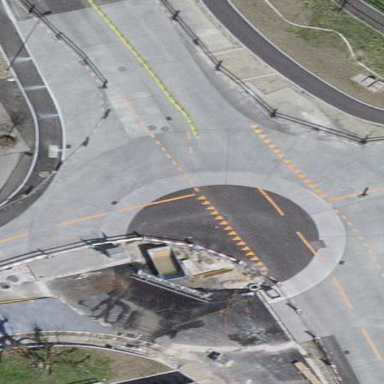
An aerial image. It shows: Secondary road made of asphalt leading to roundabout.